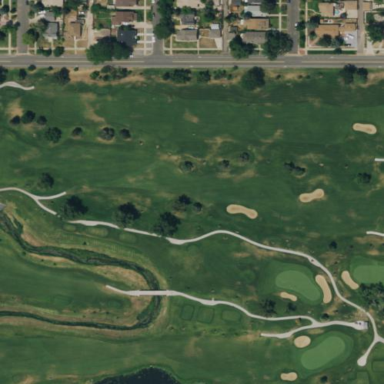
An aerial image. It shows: Scenic golf fairway.